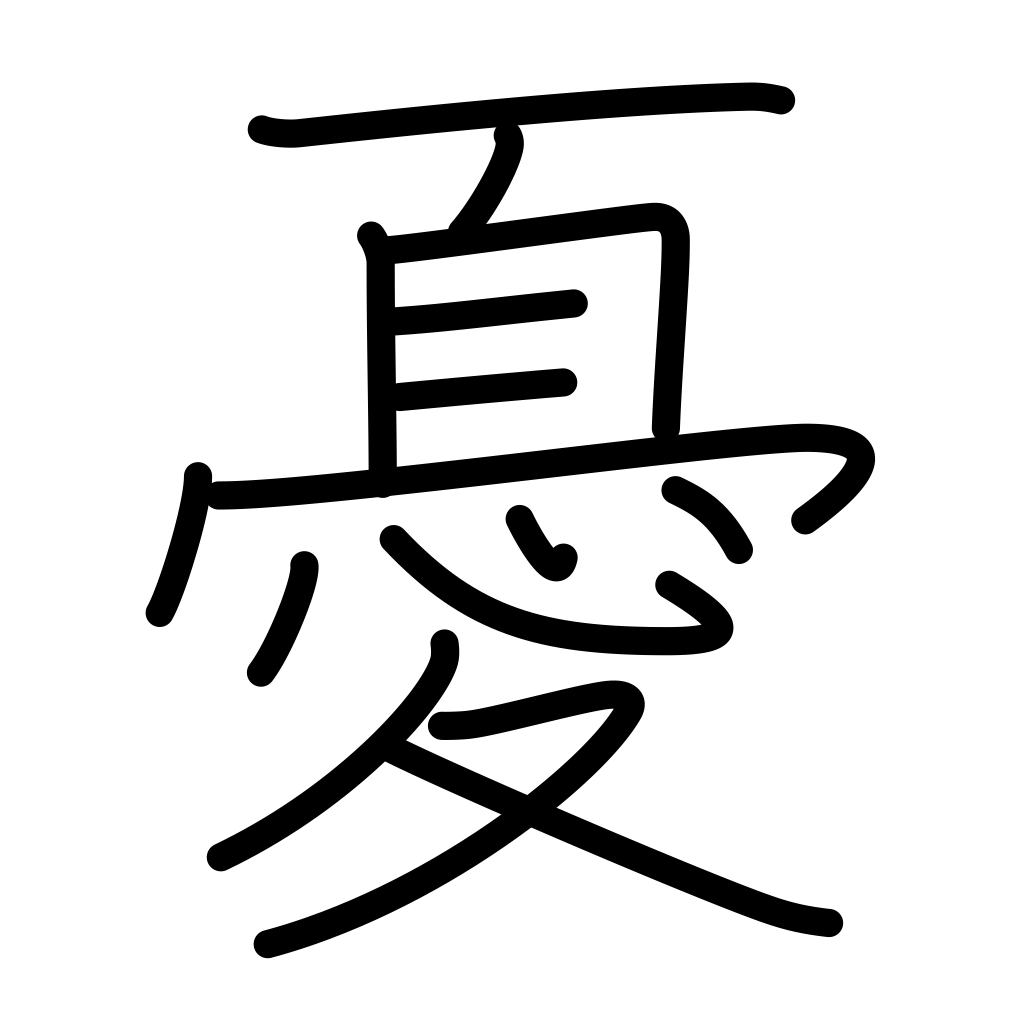
Meaning: melancholy, grieve, lament, be anxious, sad, unhappy